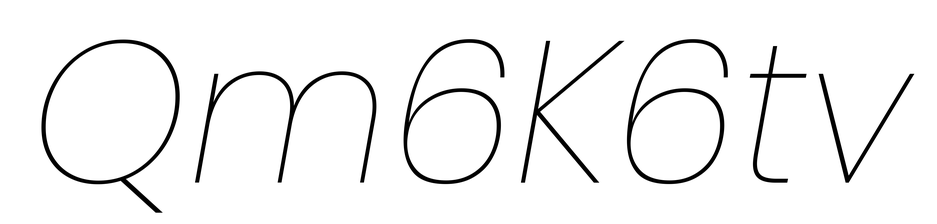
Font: Poppins-ThinItalic